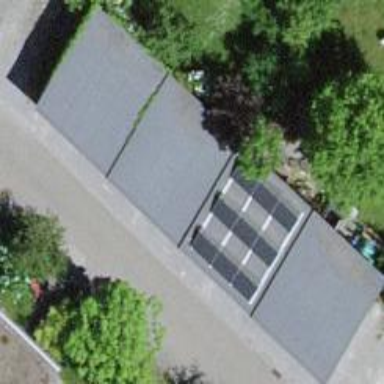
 consisting of solar photovoltaic panels."